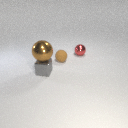
small red metal sphere behind small gray metal cube